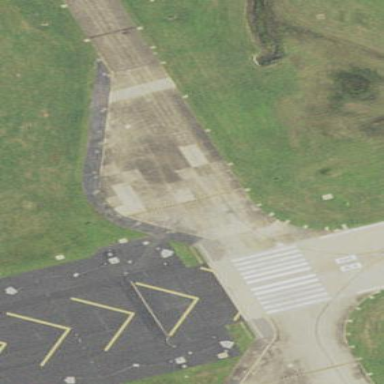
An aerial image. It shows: Apron at the airport.